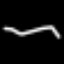
Label: squiggle